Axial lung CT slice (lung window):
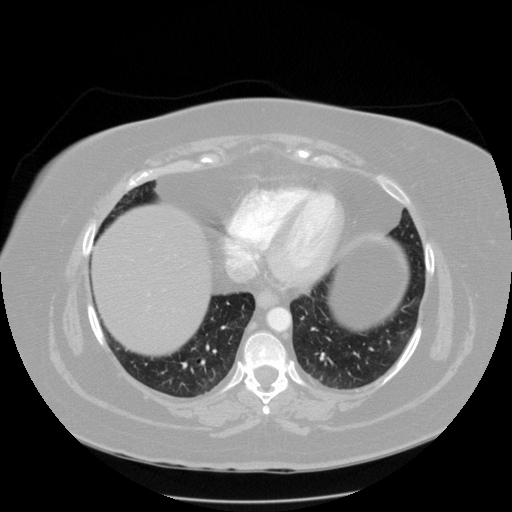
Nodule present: no